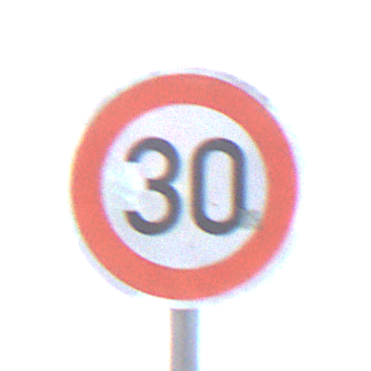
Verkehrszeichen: Geschwindigkeit30
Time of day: MorningAfternoon
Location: Outdoor (Suburban)
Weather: Overcast
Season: NotSpecified
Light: Natural